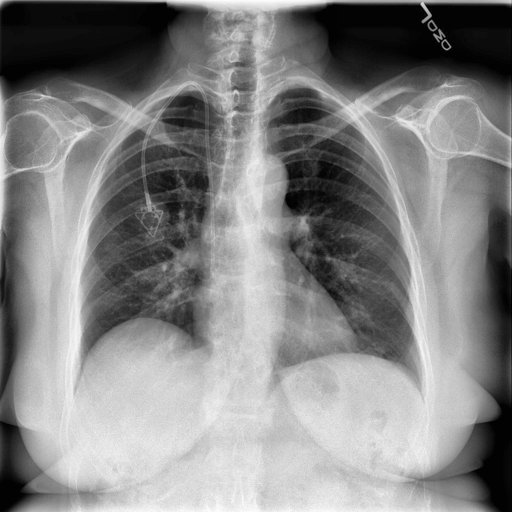
Finding: NORMAL